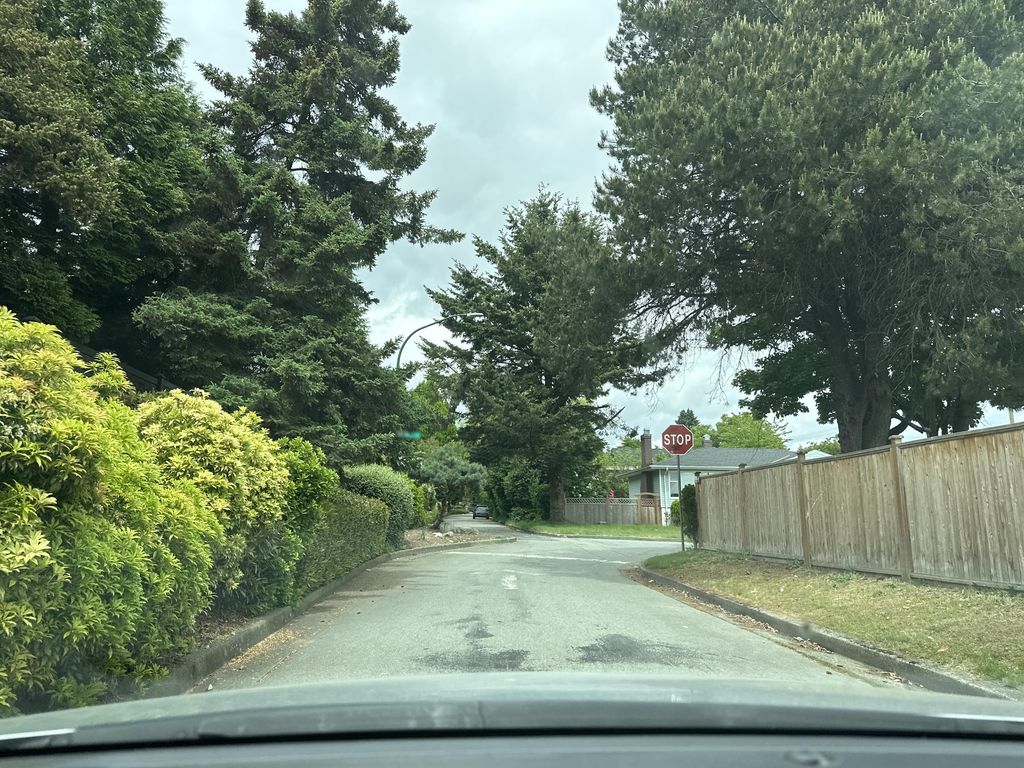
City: vancouver